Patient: sex M, age 61
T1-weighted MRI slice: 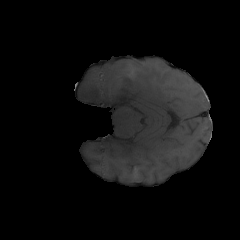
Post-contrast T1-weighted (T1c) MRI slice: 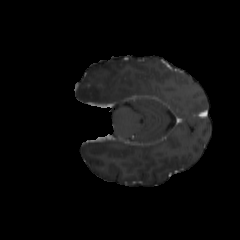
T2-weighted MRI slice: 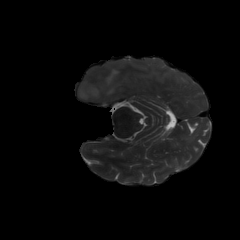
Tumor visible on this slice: yes
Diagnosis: Glioblastoma, IDH-wildtype
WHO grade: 4